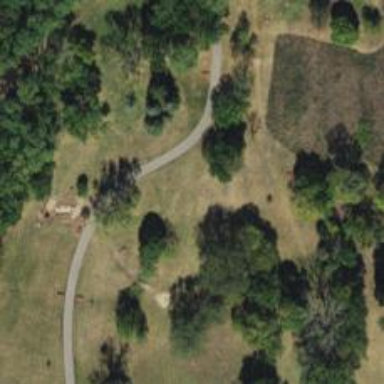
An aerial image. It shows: Disc golf basket.